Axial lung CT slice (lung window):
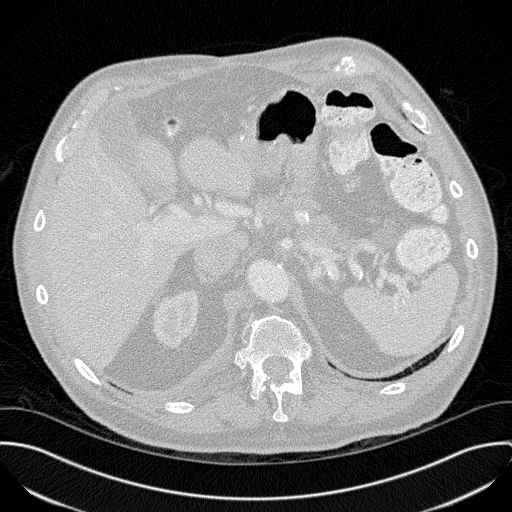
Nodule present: no